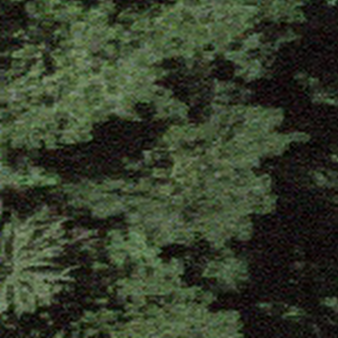
Label: other